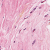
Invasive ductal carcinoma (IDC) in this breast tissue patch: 0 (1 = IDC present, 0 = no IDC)